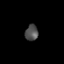
Tissue: prostate
Cell type: T cells
Senescence score: 0.338
Nuclear area (px): 202
Mean DAPI intensity: 78.738